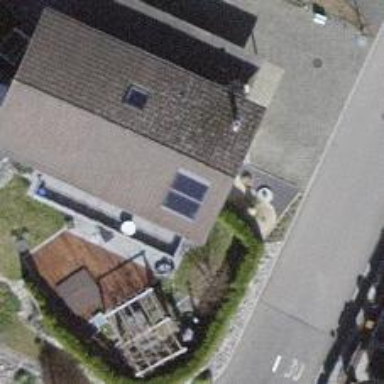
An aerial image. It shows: Solar power generator using photovoltaic panels.